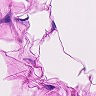
Metastatic tissue present: no